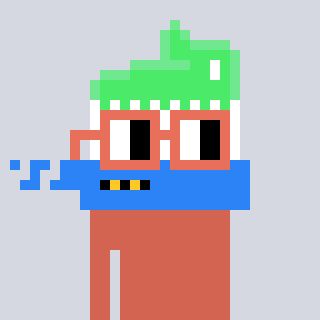
a pixel art character with square orange glasses, a toothbrush-shaped head and a peachy-colored body on a cool background